Aerial crown-view tile of a tropical tree (Barro Colorado Island, Panama), acquired 20241112:
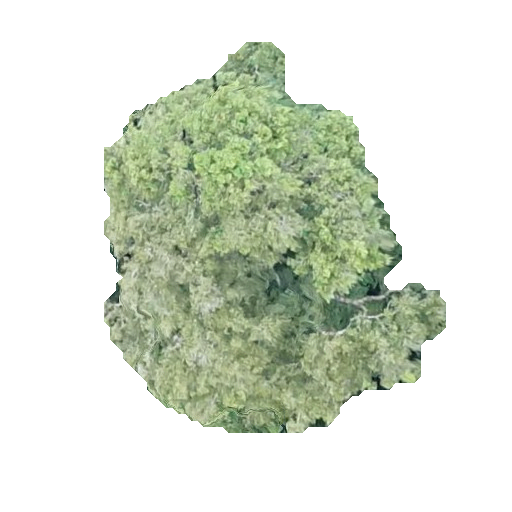
Species: Prioria copaifera
GBIF accepted scientific name: Prioria copaifera
Crown area: 140.419 m²